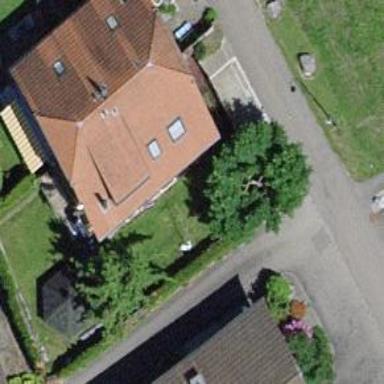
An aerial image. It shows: Semi-detached house.